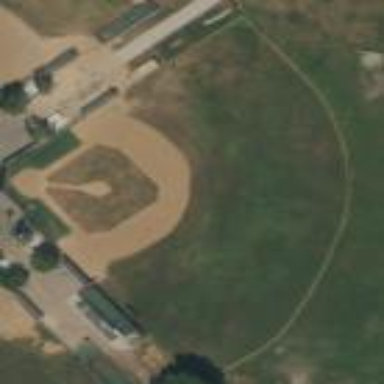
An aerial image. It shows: Baseball pitch for leisure and sports activities.